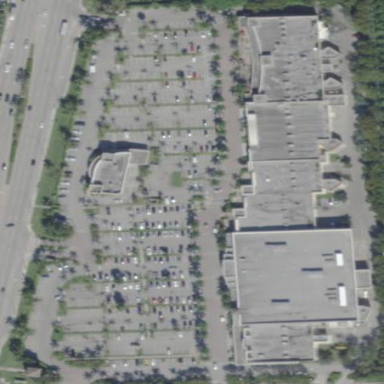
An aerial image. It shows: Retail area.